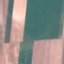
Label: AnnualCrop